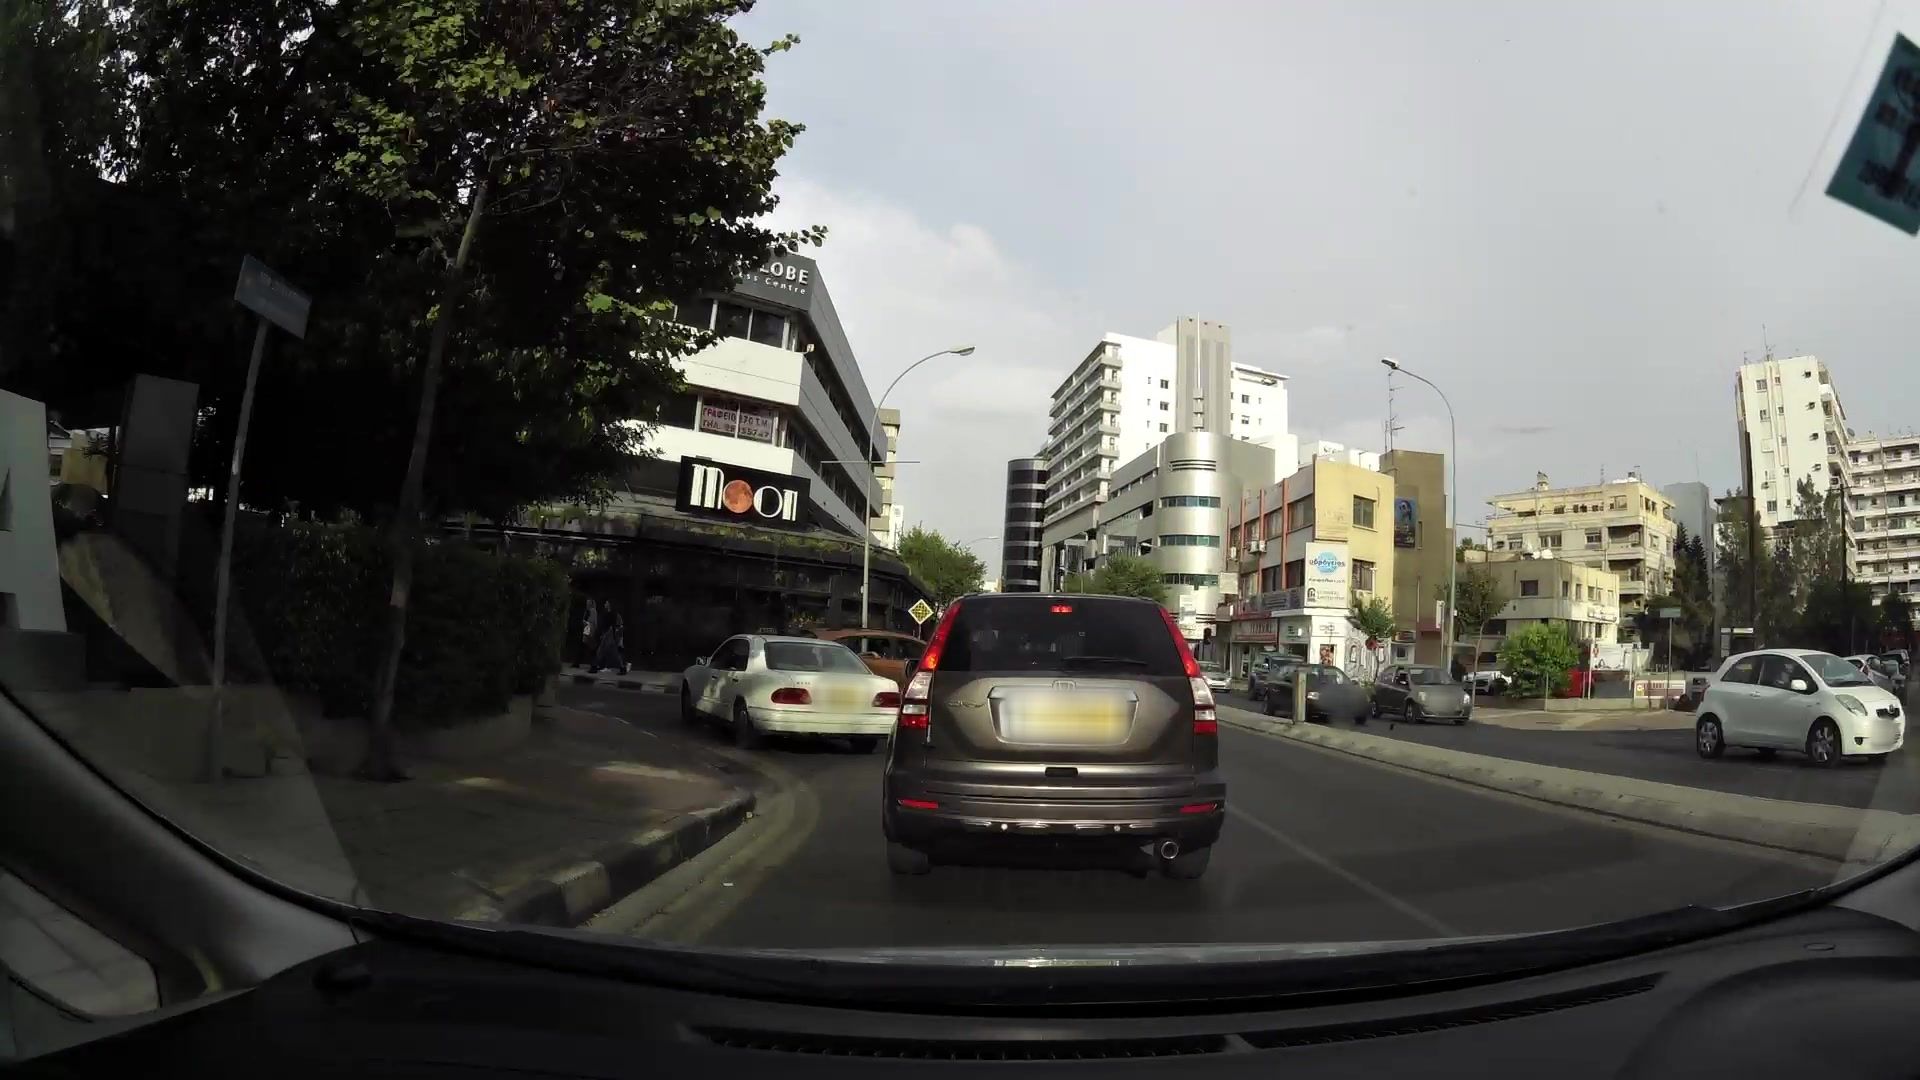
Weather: clear
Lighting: day
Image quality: good
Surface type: driving surface
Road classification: primary
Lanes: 2
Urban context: urban centre
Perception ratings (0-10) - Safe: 1.96, Lively: 9.24, Beautiful: 3.94, Boring: 0.65, Depressing: 3.5, Wealthy: 7.12